Interaction volume radius: 5 \u00c5
Interaction volume height: 30 \u00c5
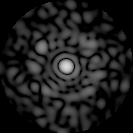
Disorder parameter: 0.8585